Question: I'm trying to implement snapping to edges. I've found one answer <URL> and implemented, however it destroys the chromeless window of Mahapps MetroWindow.
I've adapted the solution to use Behaviors, so I'm going to share only the Behavior snnipet (you can find StickyWindow code <URL>:
:
'''
<metro:MetroWindow
x:Class="Communicator.Main.Views.ShellView"
xmlns="http://schemas.microsoft.com/winfx/2006/xaml/presentation"
xmlns:x="http://schemas.microsoft.com/winfx/2006/xaml"
xmlns:i="http://schemas.microsoft.com/expression/2010/interactivity"
xmlns:metro="http://metro.mahapps.com/winfx/xaml/controls"
xmlns:cal="http://www.caliburnproject.org"
xmlns:phoneView="clr-namespace:Communicator.Softphone.Views;assembly=Communicator.Softphone"
xmlns:converters="clr-namespace:Communicator.ControlLibrary.Converters;assembly=Communicator.ControlLibrary"
xmlns:local="clr-namespace:Communicator.Main"
Title="Comunicador" Height="600" Width="450"
WindowStartupLocation="CenterScreen" ResizeMode="NoResize" TitlebarHeight="40"
EnableDWMDropShadow="True" WindowTransitionsEnabled="False"
cal:Message.Attach="[Event KeyDown] = [Action KeyDown($executionContext)]; [Event Activated] = [Action ViewActivated]; [Event Deactivated] = [Action ViewDeactivated]">
<i:Interaction.Behaviors>
<local:StickyWindowBehavior />
</i:Interaction.Behaviors>
'''
:
'''
public class StickyWindowBehavior : Behavior<Window>
{
private StickyWindow stickWindow = null;
protected override void OnAttached()
{
base.OnAttached();
stickWindow = new StickyWindow(AssociatedObject)
{
StickToScreen = true,
StickOnResize = true,
StickOnMove = true
};
}
protected override void OnDetaching()
{
base.OnDetaching();
if (stickWindow != null)
stickWindow.ReleaseHandle();
}
}
'''
What happens to my MetroWindow:

How can I add the stick behavior without losing the chromeless window of MetroWindow?
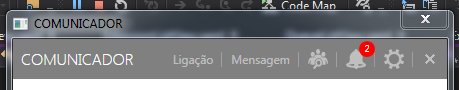
Answer: Your issue is caused by the same reason as in <URL>: sets its behaviours in the window's style, so actually you're overriding those declarations in your XAML.
You have to set the standard behaviours along with your own:
'''
<i:Interaction.Behaviors>
<local:StickyWindowBehavior />
<Behaviours:BorderlessWindowBehavior />
<Behaviours:WindowsSettingBehaviour />
<Behaviours:GlowWindowBehavior />
</i:Interaction.Behaviors>
'''